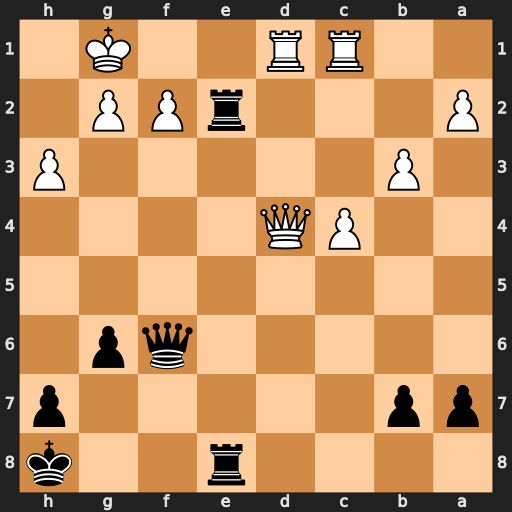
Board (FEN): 4r2k/pp5p/5qp1/8/2PQ4/1P5P/P3rPP1/2RR2K1
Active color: b
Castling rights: -
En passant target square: -
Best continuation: Re1+ Rxe1 Rxe1+ Rxe1 Qxd4